Question: I am trying to add a custom layout page within cards.
Here: <URL>
explains that CardFragment can easily add a card by:
'''
CardFragment fragment = CardFragment.create(title, text, page.iconRes);
'''
now if I decided I want to have a custom layout, how do I add it instead of creating a CardFragment?
Check this image:

The third page is a full screen custom layout. How can I achieve this?
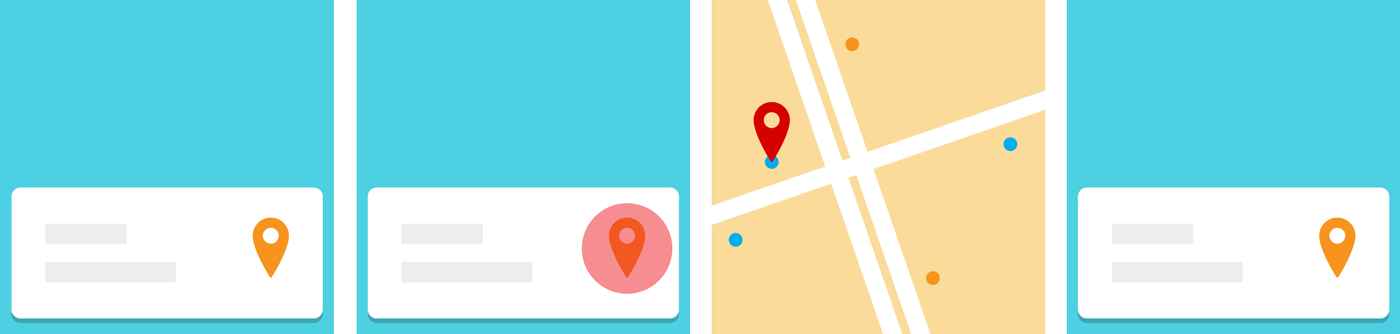
Answer: 'FragmentGridPagerAdapter' can actually support any subclass of 'Fragment' that you need to use. 'CardFragment' is just a convenience for a standard wearable layout.
So, you can just create a custom Fragment with a simple layout (such as a full-size 'ImageView') and return it for the appropriate page index.